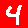
Digit: 4